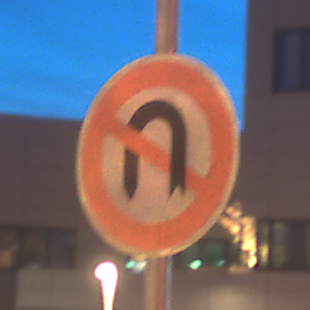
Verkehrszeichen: VerbotWenden
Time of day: Night
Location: Outdoor (Urban)
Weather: PartlyCloudy
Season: NotSpecified
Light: Artificial